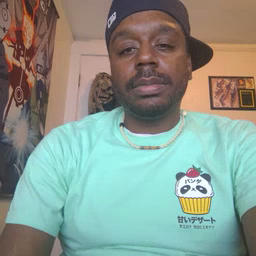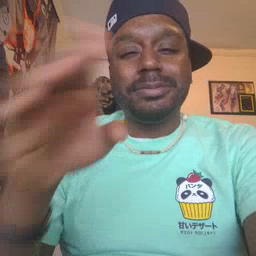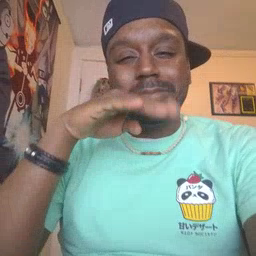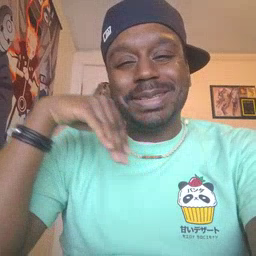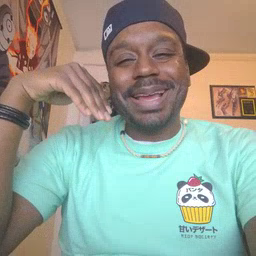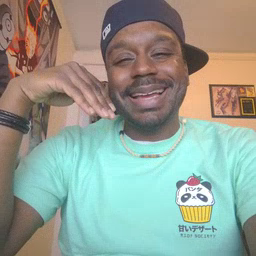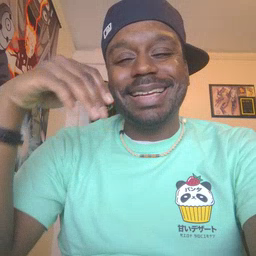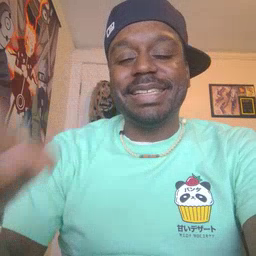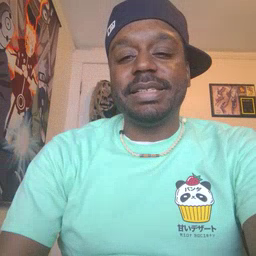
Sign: smile